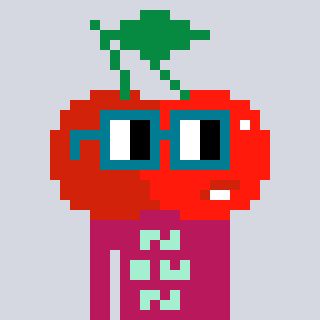
a pixel art character with square dark green glasses, a cherry-shaped head and a darkpink-colored body on a cool background